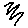
Label: zigzag